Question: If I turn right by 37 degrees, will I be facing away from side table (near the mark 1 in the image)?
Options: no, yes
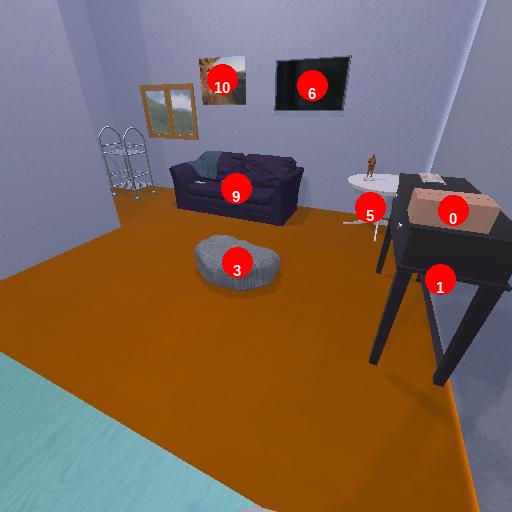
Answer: no